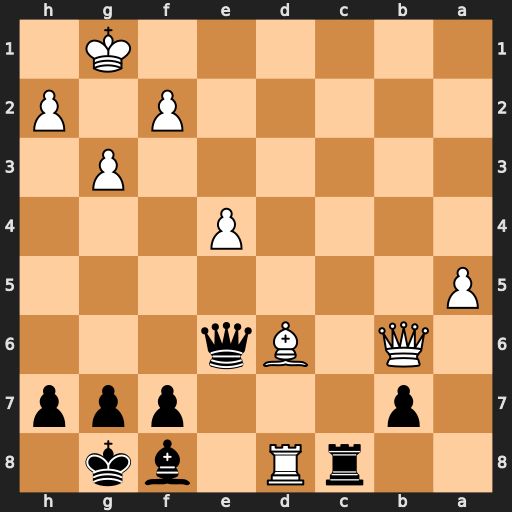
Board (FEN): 2rR1bk1/1p3ppp/1Q1Bq3/P7/4P3/6P1/5P1P/6K1
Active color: b
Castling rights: -
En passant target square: -
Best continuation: Rxd8 Qxd8 Qxd6